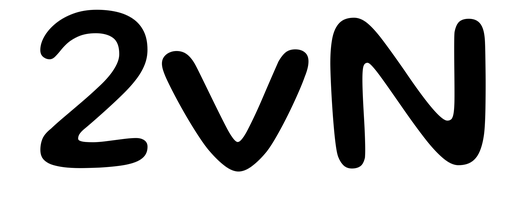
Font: Gluten_Regular